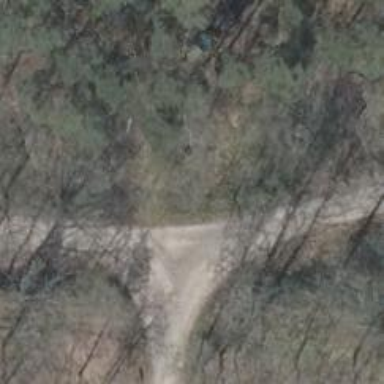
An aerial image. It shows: Gravel track road.